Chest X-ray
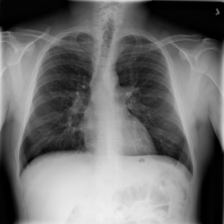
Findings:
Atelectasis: negative
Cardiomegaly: negative
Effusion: negative
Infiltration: negative
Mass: negative
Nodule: negative
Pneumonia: negative
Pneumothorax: negative
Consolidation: negative
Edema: negative
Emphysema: negative
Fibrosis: negative
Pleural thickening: negative
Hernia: negative